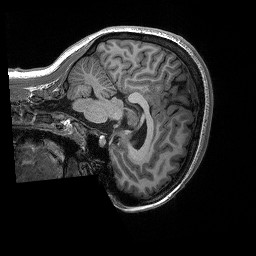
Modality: T1w
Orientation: sagittal
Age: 18
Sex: female